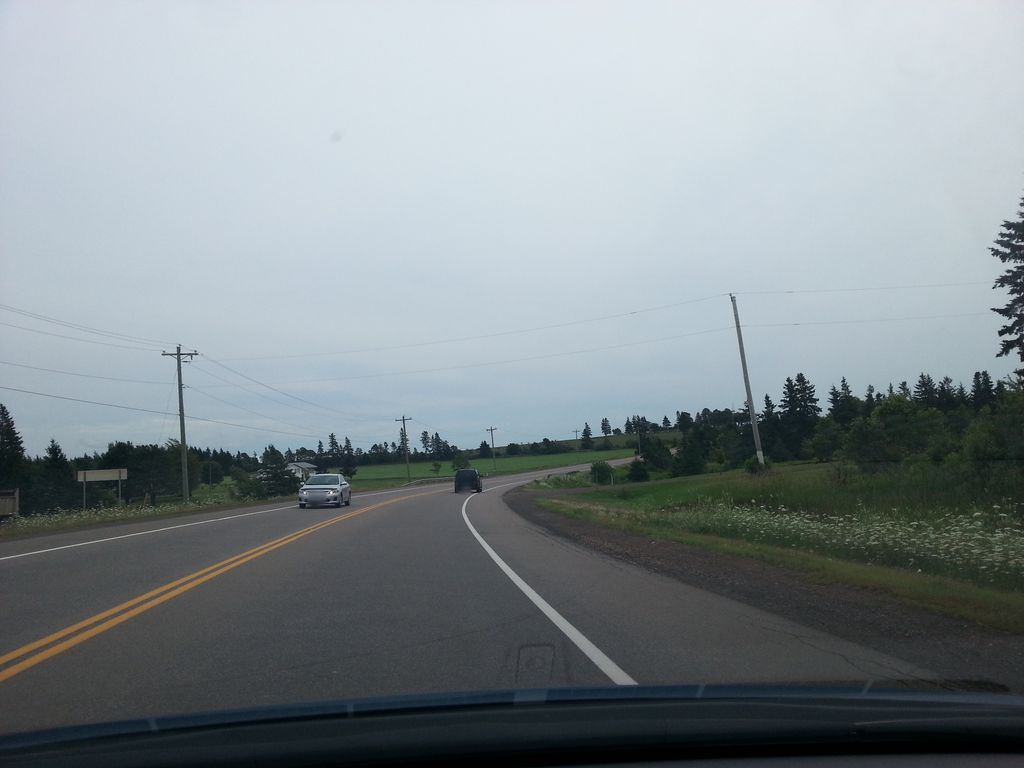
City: charlottetown